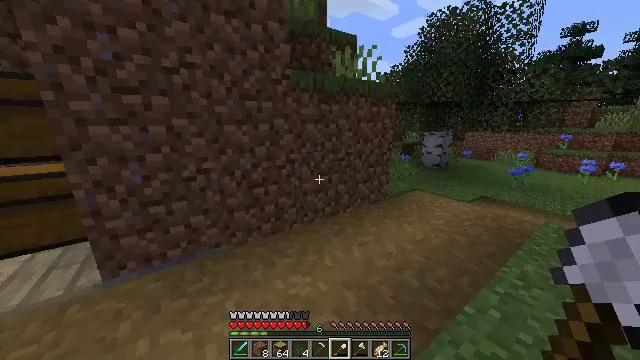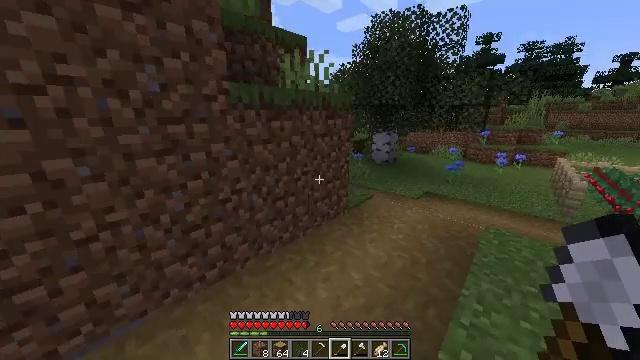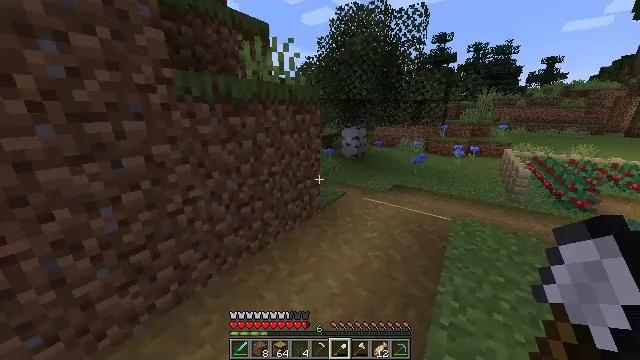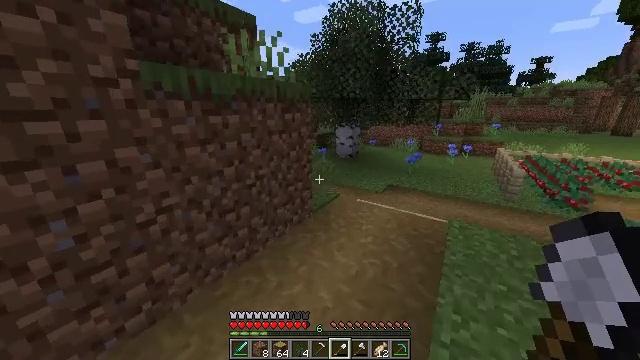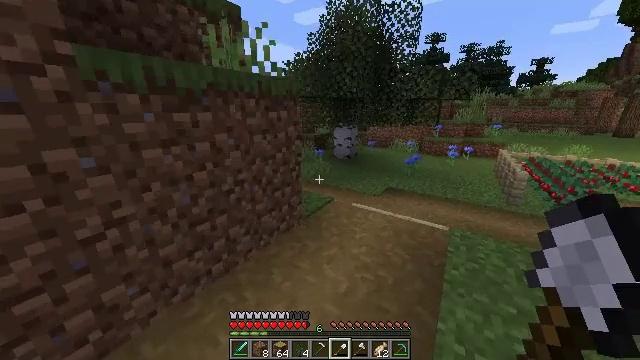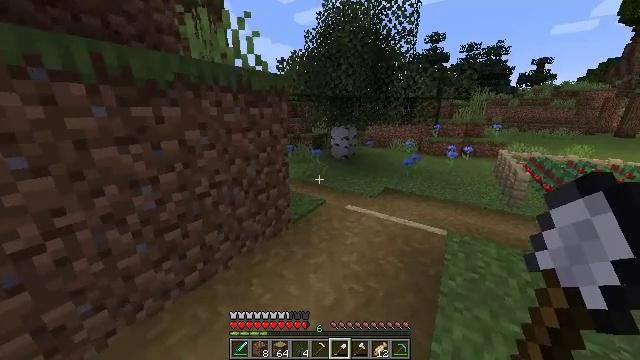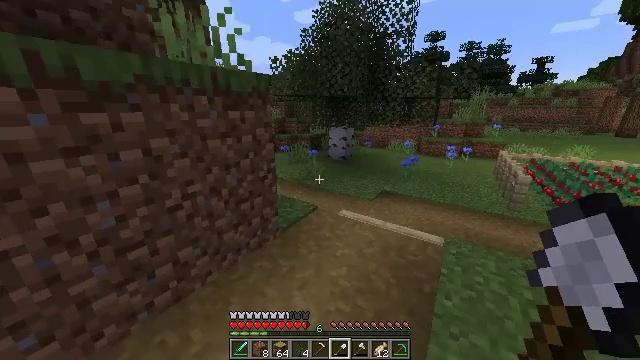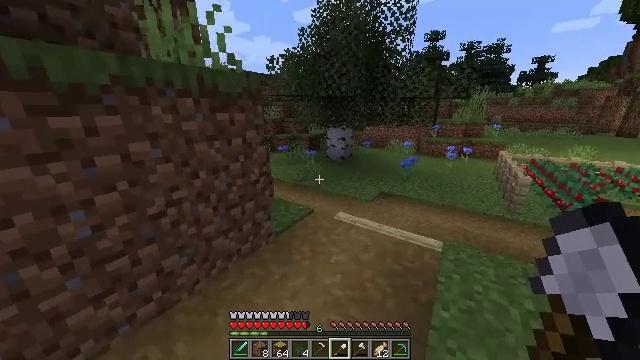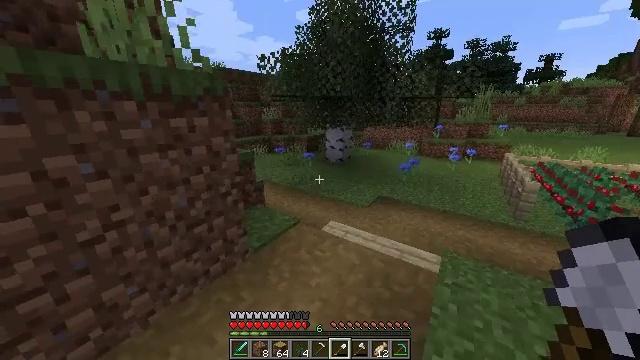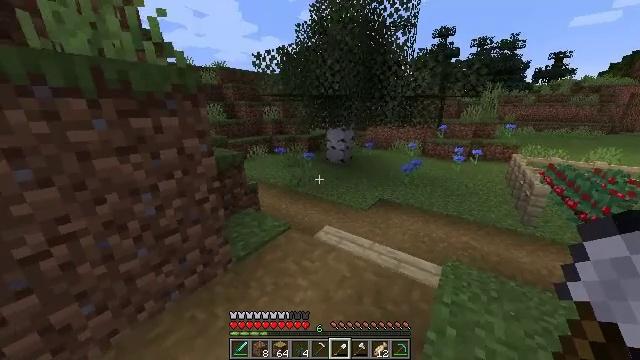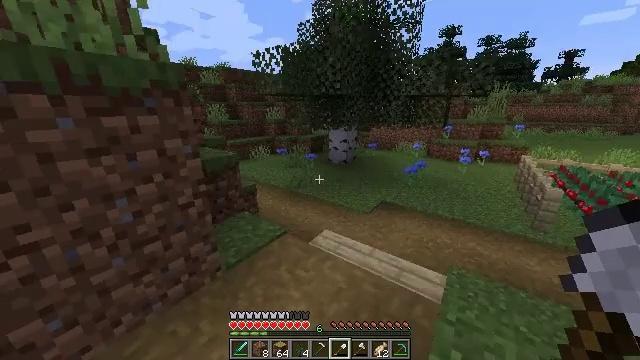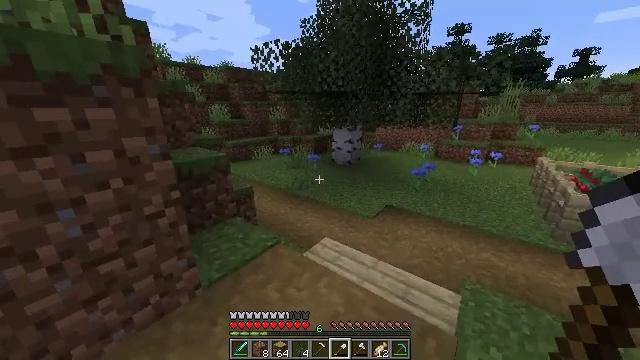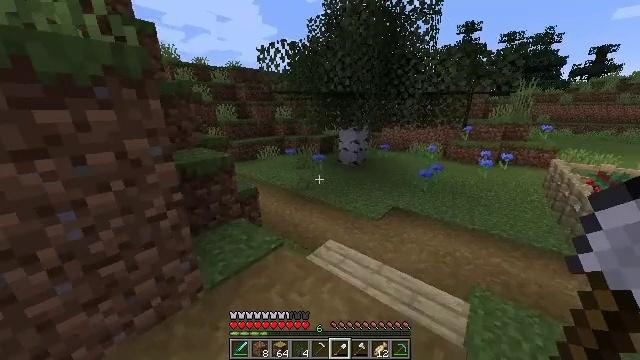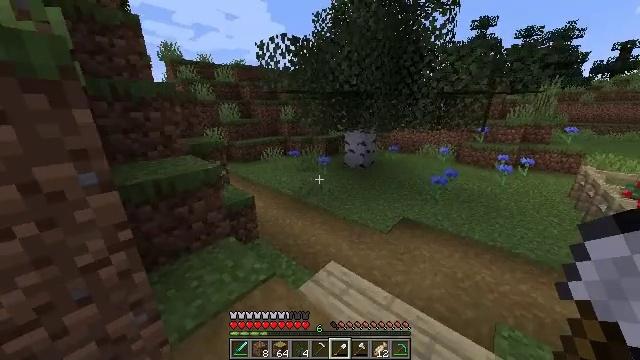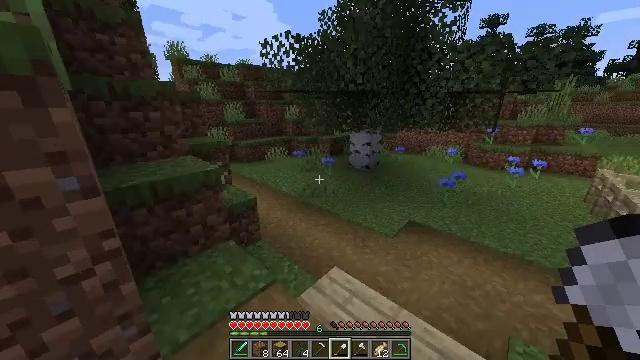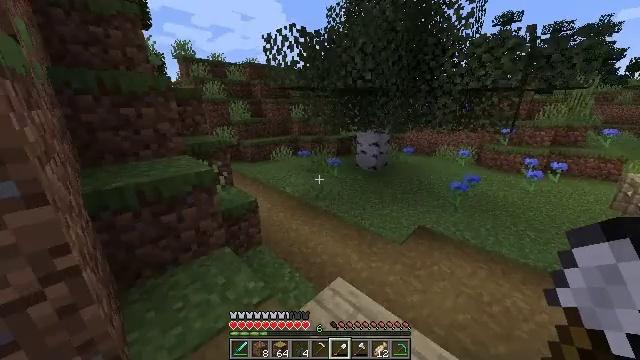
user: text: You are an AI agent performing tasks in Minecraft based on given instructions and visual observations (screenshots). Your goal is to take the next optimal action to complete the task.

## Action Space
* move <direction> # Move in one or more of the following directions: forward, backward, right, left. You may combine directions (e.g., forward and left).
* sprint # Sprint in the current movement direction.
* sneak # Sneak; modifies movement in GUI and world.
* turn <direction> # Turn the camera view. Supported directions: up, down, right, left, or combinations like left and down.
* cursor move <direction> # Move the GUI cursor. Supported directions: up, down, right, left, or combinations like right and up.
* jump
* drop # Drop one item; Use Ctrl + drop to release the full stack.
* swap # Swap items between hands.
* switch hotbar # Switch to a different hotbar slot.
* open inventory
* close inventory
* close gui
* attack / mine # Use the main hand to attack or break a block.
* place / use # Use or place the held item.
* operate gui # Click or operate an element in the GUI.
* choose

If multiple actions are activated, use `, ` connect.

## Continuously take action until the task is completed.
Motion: motion action
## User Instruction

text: Mine birch sapling.
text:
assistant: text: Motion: move forward, turn right and down
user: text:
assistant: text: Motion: move forward, turn right and down
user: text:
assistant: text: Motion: move forward and move right, turn right
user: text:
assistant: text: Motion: move forward and move right
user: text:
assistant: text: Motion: move forward and move right
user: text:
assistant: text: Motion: move forward and move right
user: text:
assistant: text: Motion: move forward and move right
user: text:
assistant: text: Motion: move forward and move right
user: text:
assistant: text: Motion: move forward and move right, turn left
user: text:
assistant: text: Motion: move forward, turn left
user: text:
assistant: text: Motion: move forward, turn left
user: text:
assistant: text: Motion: move forward, turn left
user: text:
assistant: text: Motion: move forward, turn left
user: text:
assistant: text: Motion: move forward, turn left
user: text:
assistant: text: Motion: move forward, turn left
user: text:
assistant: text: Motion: move forward, turn left
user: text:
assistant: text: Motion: move forward, turn left and up
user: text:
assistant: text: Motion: move forward, turn left
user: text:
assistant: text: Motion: move forward, turn left
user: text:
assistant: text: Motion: move forward, turn left
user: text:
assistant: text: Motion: move forward, turn left
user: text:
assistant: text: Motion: move forward and move right, turn left
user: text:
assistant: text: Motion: move forward and move right, turn left
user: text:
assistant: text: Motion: move forward and move right, turn left
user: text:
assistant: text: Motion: move forward and move right, turn left
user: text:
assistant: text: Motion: move forward and move right, turn left
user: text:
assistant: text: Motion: move forward and move right
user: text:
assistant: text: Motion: move forward and move right
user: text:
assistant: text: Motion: move forward and move right
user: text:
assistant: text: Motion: move forward